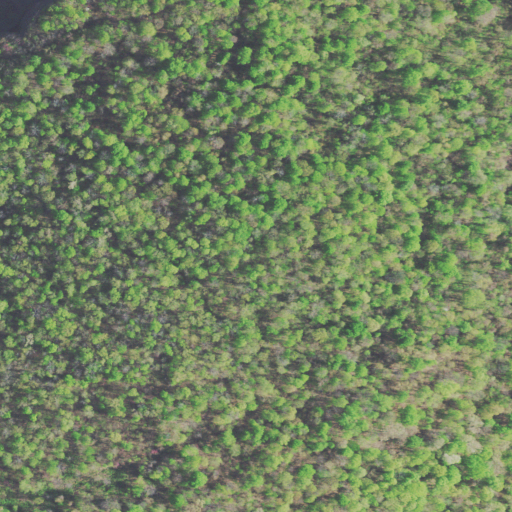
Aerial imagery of mountain in Tennessee named Blalock Knob containing deciduous forest, open water, and barren land